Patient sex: F
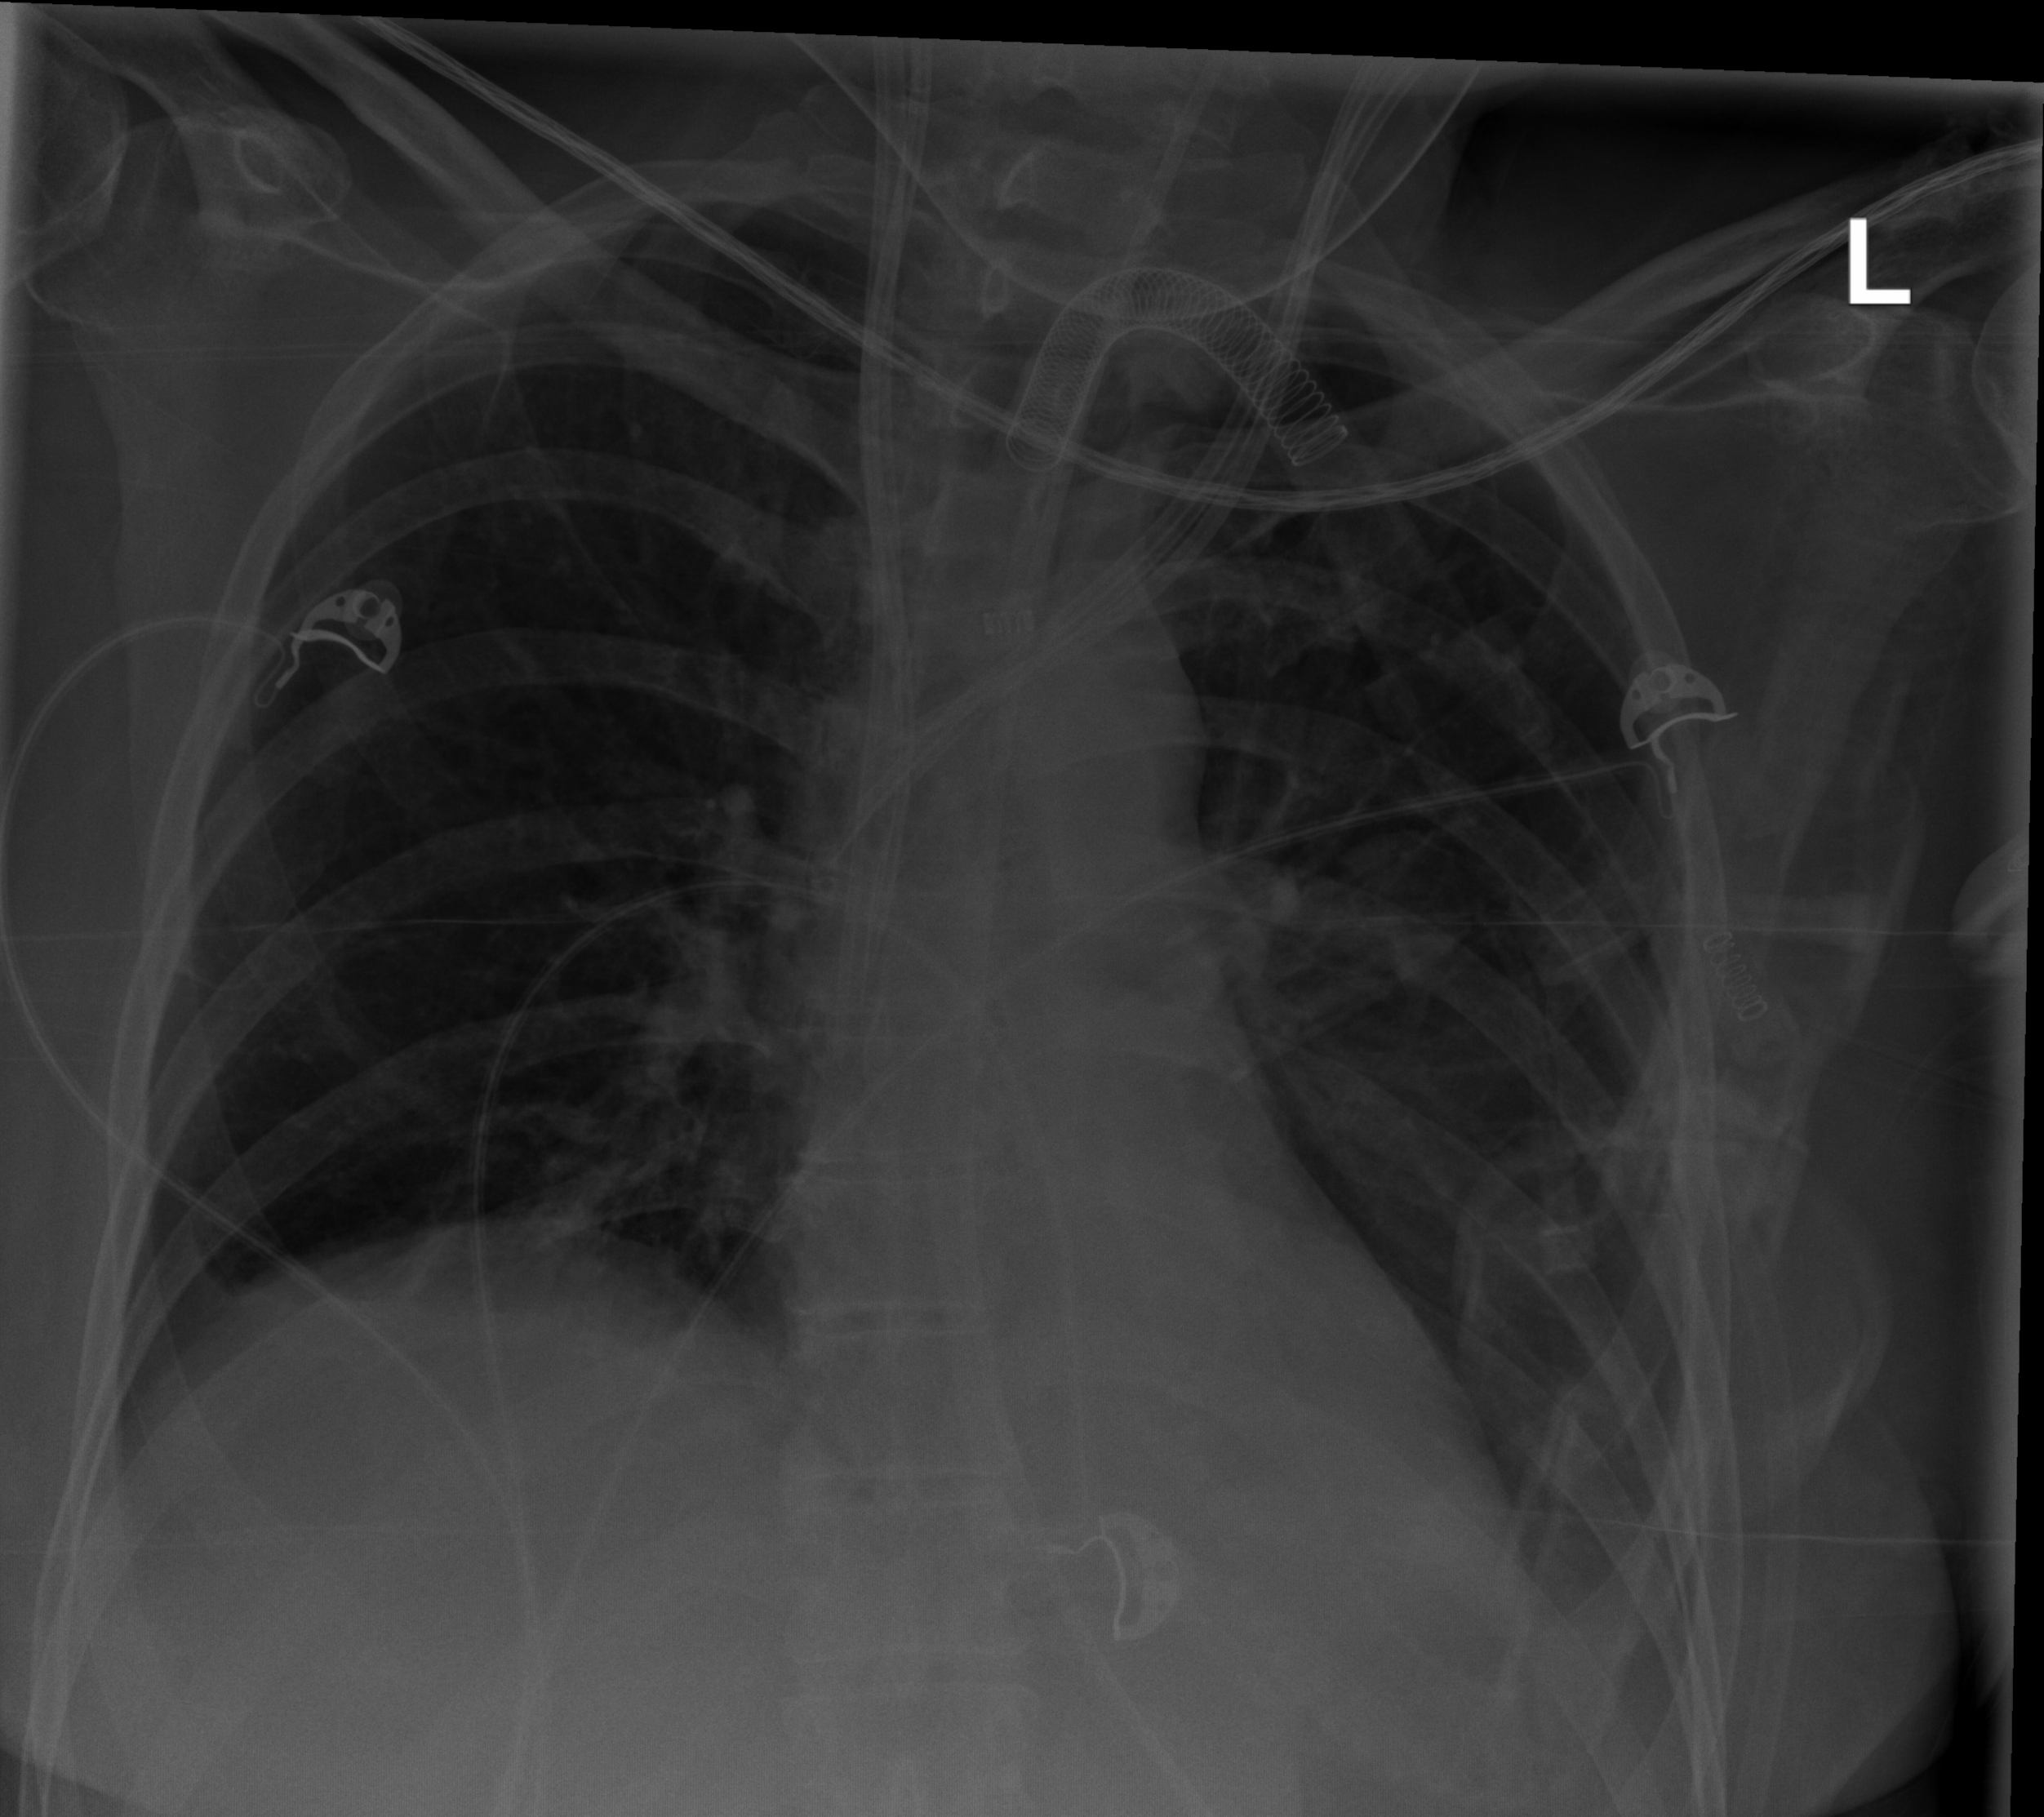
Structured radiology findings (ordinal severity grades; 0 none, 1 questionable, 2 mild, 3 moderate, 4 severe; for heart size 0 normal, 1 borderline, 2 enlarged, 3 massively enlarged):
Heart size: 0
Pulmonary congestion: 0
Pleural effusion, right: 0
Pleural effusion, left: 2
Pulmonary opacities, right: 0
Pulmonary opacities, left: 0
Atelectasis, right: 0
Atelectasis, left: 2